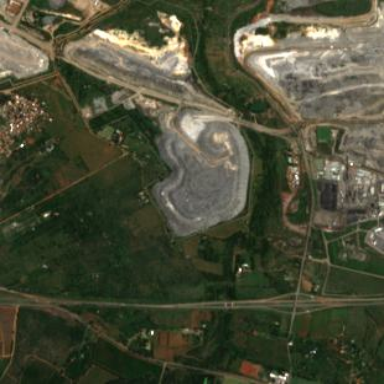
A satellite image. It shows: Industrial mine within landfill area.